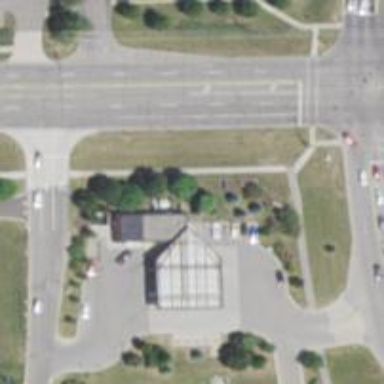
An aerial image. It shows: Convenience shop.